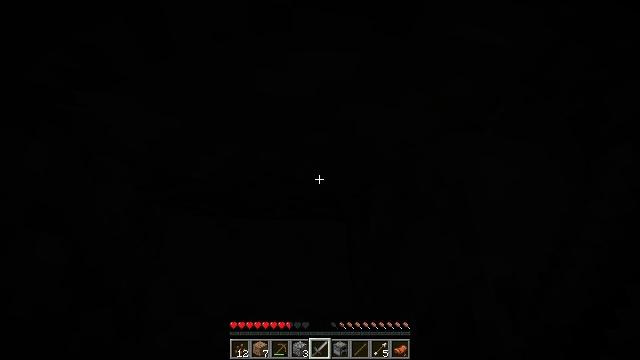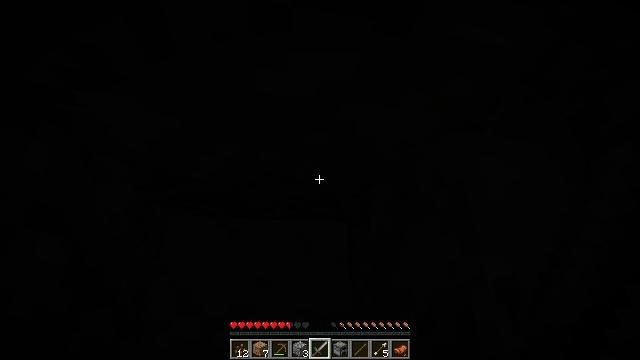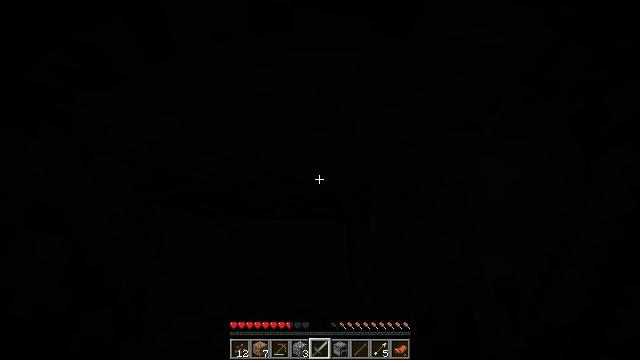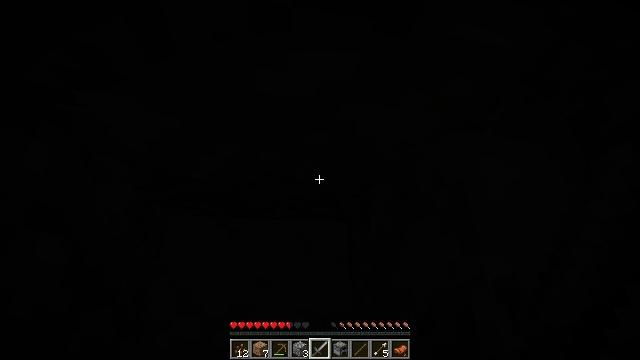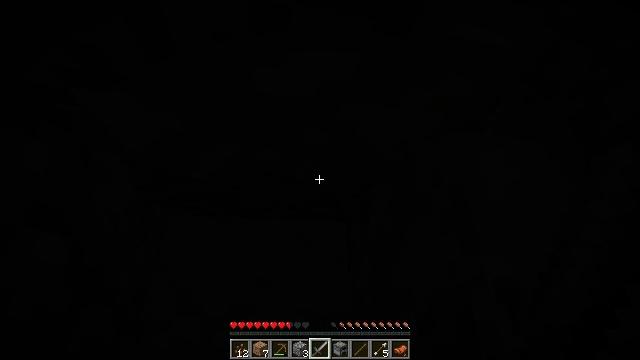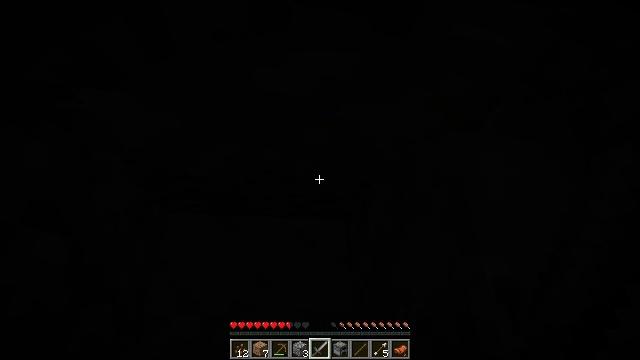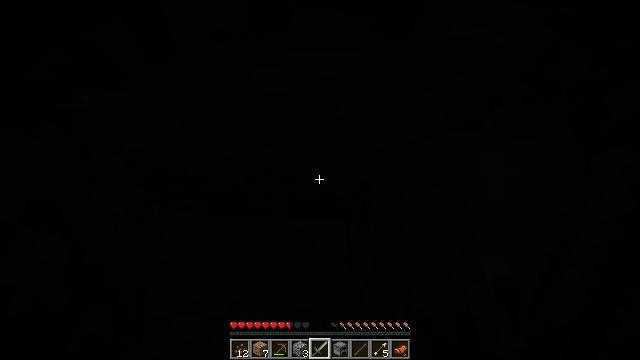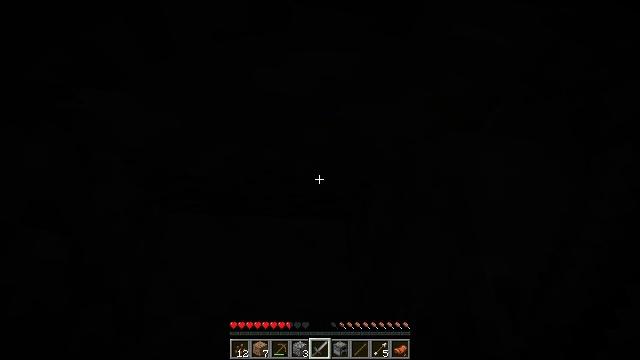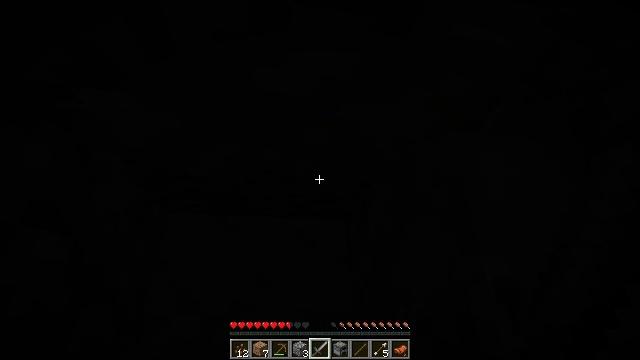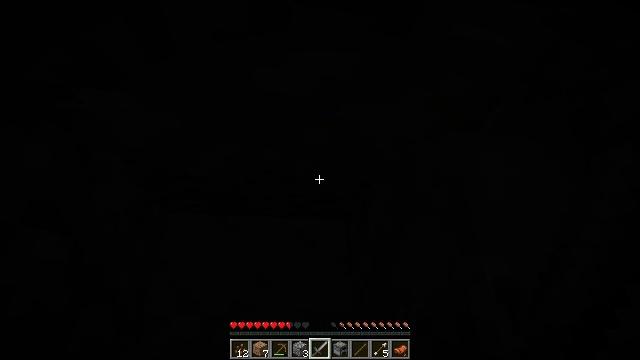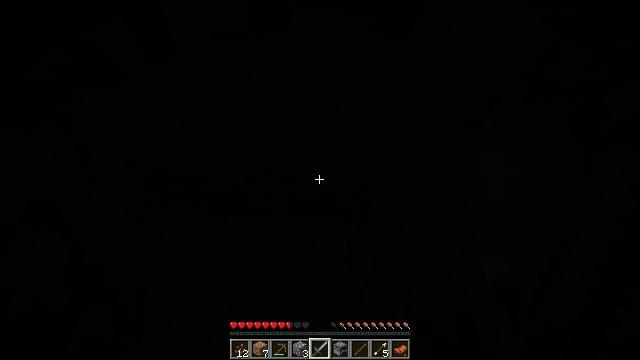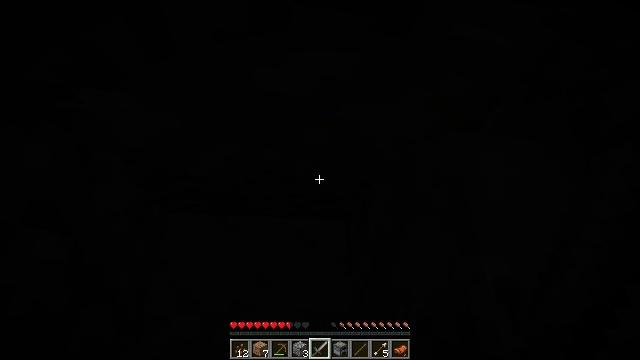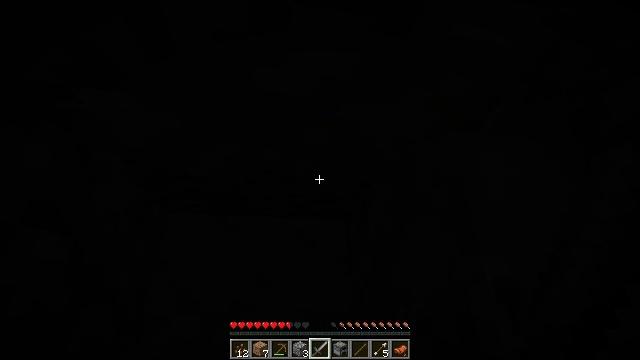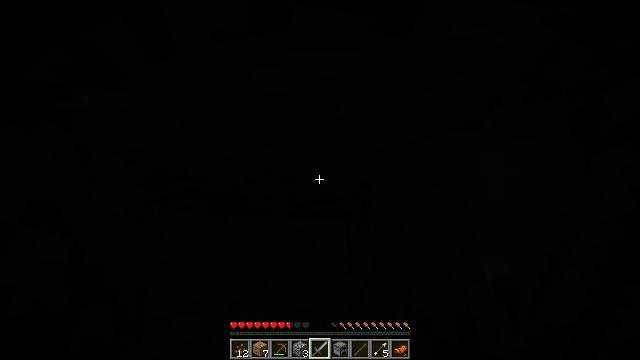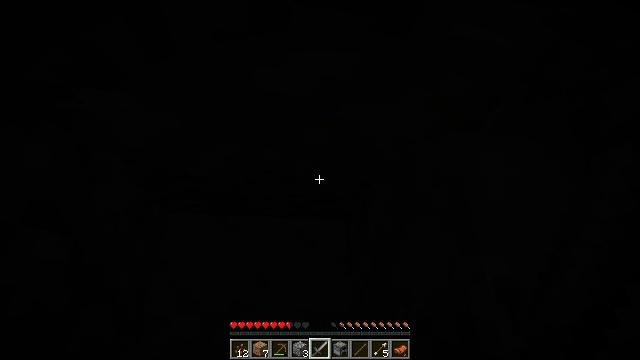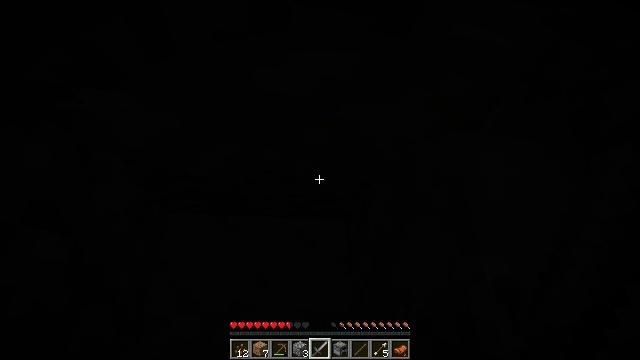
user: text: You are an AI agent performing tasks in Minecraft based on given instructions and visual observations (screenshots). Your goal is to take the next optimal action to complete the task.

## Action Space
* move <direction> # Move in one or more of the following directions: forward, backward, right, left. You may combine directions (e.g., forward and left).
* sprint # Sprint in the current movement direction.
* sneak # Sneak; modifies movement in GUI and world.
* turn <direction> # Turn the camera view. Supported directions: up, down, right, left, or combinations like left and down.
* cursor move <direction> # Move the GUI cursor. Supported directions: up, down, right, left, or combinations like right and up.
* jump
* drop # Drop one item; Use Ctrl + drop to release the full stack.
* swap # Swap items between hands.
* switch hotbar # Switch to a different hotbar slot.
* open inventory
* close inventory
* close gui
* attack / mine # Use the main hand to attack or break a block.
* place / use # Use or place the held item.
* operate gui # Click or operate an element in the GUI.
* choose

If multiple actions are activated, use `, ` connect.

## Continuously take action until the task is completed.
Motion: motion action
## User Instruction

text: Retrieve vines from walls or cliffs.
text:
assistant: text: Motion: no_op
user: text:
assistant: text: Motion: no_op
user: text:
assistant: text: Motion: no_op
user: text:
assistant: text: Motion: no_op
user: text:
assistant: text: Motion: no_op
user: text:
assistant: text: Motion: no_op
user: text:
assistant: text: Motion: no_op
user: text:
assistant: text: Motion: no_op
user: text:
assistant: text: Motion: no_op
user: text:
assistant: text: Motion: no_op
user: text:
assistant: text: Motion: no_op
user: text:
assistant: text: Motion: no_op
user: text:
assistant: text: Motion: no_op
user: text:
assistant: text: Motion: no_op
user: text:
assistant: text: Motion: no_op
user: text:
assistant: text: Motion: no_op
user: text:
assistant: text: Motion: no_op
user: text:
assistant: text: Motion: no_op
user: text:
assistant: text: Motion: no_op
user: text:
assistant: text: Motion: no_op
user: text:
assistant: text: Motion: no_op
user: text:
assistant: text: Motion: no_op
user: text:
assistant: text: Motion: no_op
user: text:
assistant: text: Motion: no_op
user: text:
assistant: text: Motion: no_op
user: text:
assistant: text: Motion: no_op
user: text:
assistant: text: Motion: no_op
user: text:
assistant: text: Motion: no_op
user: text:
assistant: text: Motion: no_op
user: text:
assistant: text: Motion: no_op